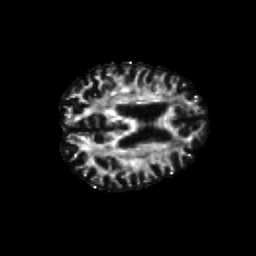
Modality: FA
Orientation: axial
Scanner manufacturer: siemens
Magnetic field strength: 3 T
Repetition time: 6.8 s
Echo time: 0.093 s